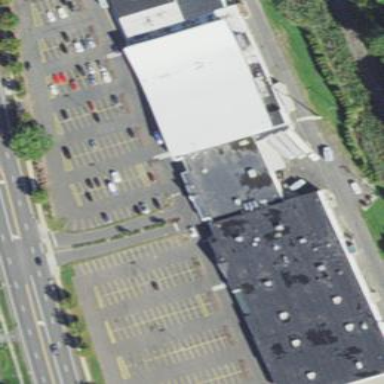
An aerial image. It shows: Part of building.